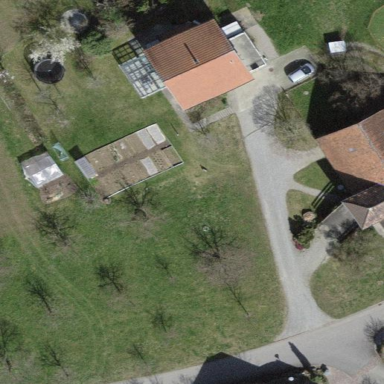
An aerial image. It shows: Farmyard area.